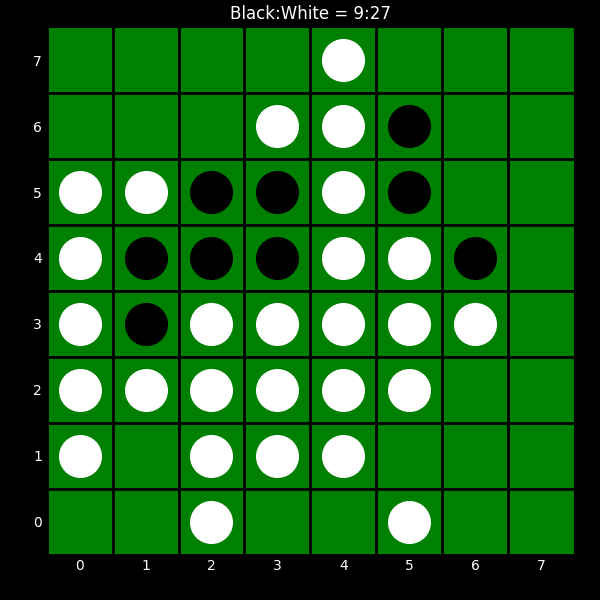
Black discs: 9
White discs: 27